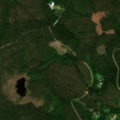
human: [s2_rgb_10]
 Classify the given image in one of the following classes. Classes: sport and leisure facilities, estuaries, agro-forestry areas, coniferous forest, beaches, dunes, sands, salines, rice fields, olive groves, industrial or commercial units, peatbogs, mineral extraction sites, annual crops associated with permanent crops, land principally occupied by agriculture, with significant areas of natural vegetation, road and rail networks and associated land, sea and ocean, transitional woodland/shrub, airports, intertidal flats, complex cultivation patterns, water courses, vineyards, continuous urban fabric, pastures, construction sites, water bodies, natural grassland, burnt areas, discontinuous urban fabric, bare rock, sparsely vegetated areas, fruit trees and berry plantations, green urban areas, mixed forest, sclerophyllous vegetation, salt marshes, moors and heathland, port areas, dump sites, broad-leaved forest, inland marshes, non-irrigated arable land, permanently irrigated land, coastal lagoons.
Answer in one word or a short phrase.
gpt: coniferous forest, mixed forest, transitional woodland/shrub